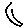
Label: moon